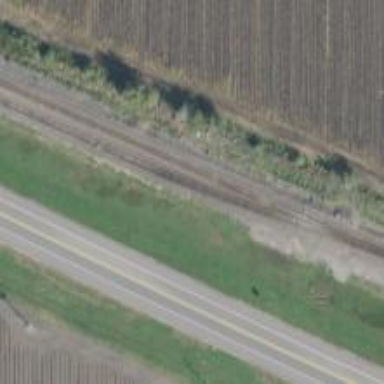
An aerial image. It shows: Railway siding with rails.